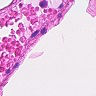
Metastatic tissue present: no